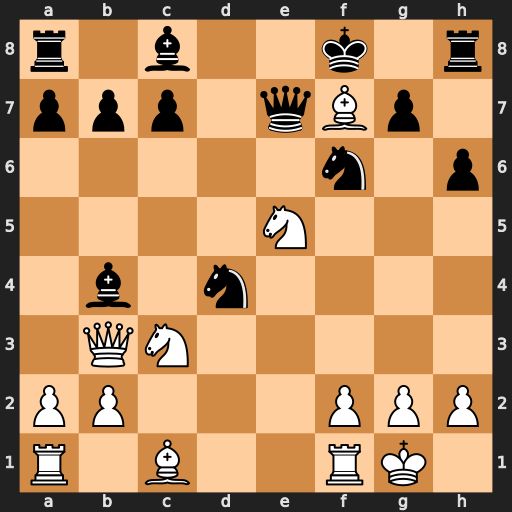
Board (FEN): r1b2k1r/ppp1qBp1/5n1p/4N3/1b1n4/1QN5/PP3PPP/R1B2RK1
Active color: w
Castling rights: -
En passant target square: -
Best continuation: Ng6#